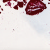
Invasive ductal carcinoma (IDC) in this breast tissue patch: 0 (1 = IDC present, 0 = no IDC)